Question: I'm making an cocoa application from Mac OS X, not for iphone.
I am able to set the background image of a button and uncheck bordered in the attribute inspector. However, I do not know how I set the image for when you click on it (highlighted/on click, whatever you want to call it). I want to do this because
I have found guides on google to do this with UIbutton but this isn't helpful since I'm making this for Mac.
I am using <URL> and the button is in the Title bar. When I click on the button with the custom image, the background goes white:
Thank you very much!
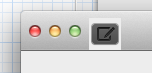
Answer: You are getting white background when button is clicked because You're using incorrect type. You need to change button's type to . You can change it in :

Or change programatically:
'''
[buttonOutlet setButtonType:NSMomentaryChangeButton];
'''
And for : just add another image as image in and it will be shown when button pressed.